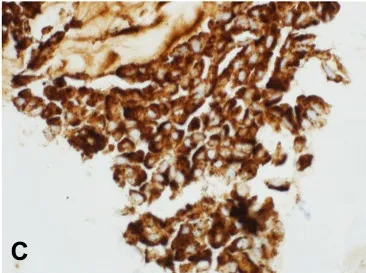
(C) Immunohistochemistry stain against napsin-A shows strong cytoplasmic positivity (immunohistochemistry x400).
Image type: pathology (immunostaining)